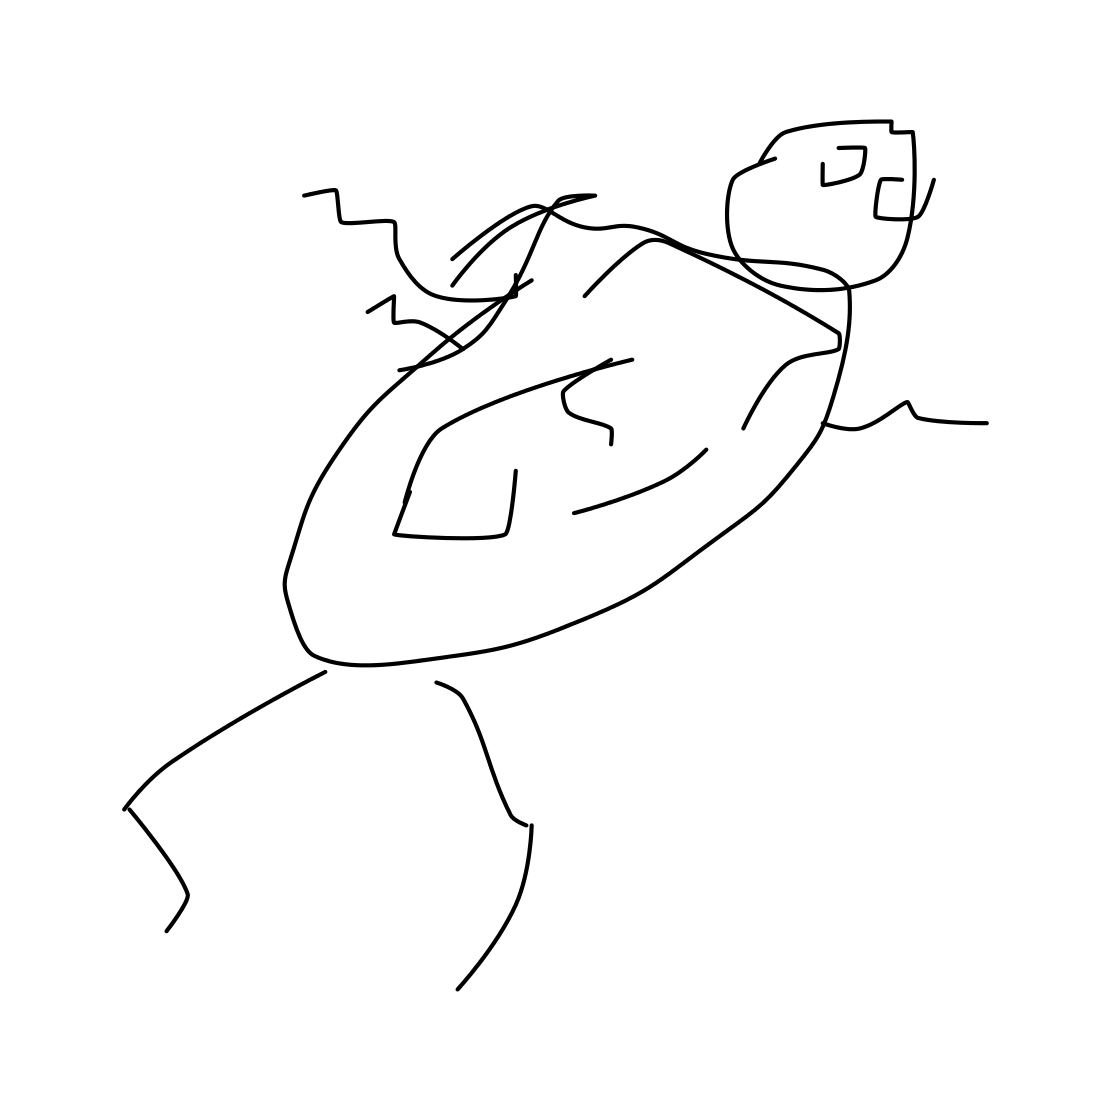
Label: frog